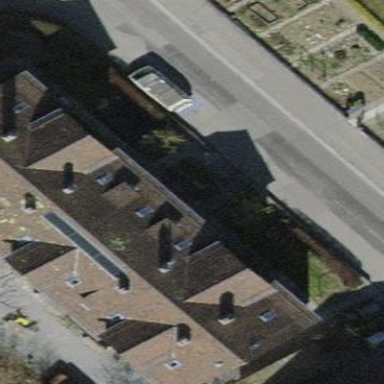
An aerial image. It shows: Gabled roof apartment building with tile roofing.